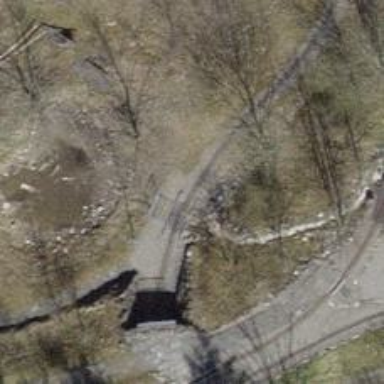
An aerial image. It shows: Miniature railway bridge.